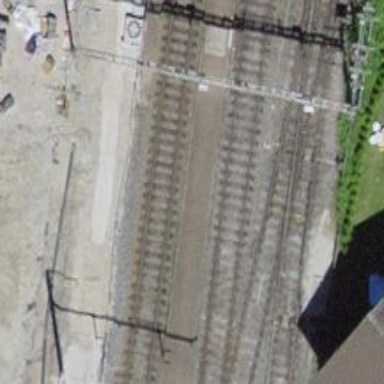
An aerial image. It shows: Railway switch.